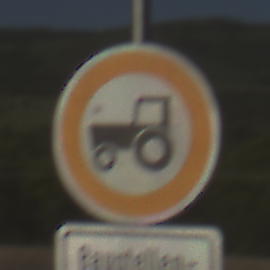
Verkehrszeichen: VerbotKraftfahrzeugeZuegeNichtSchneller25
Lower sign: SonstigeFahrzeugePersonengruppenFrei1
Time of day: MorningAfternoon
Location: Outdoor (RoadRail)
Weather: PartlyCloudy
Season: NotSpecified
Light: Natural